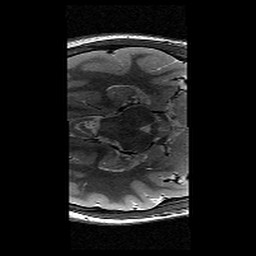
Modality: T2w
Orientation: axial
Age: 14
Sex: female
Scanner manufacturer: siemens
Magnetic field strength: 3 T
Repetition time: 9.23 s
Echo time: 0.067 s